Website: apple
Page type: customer-info-address
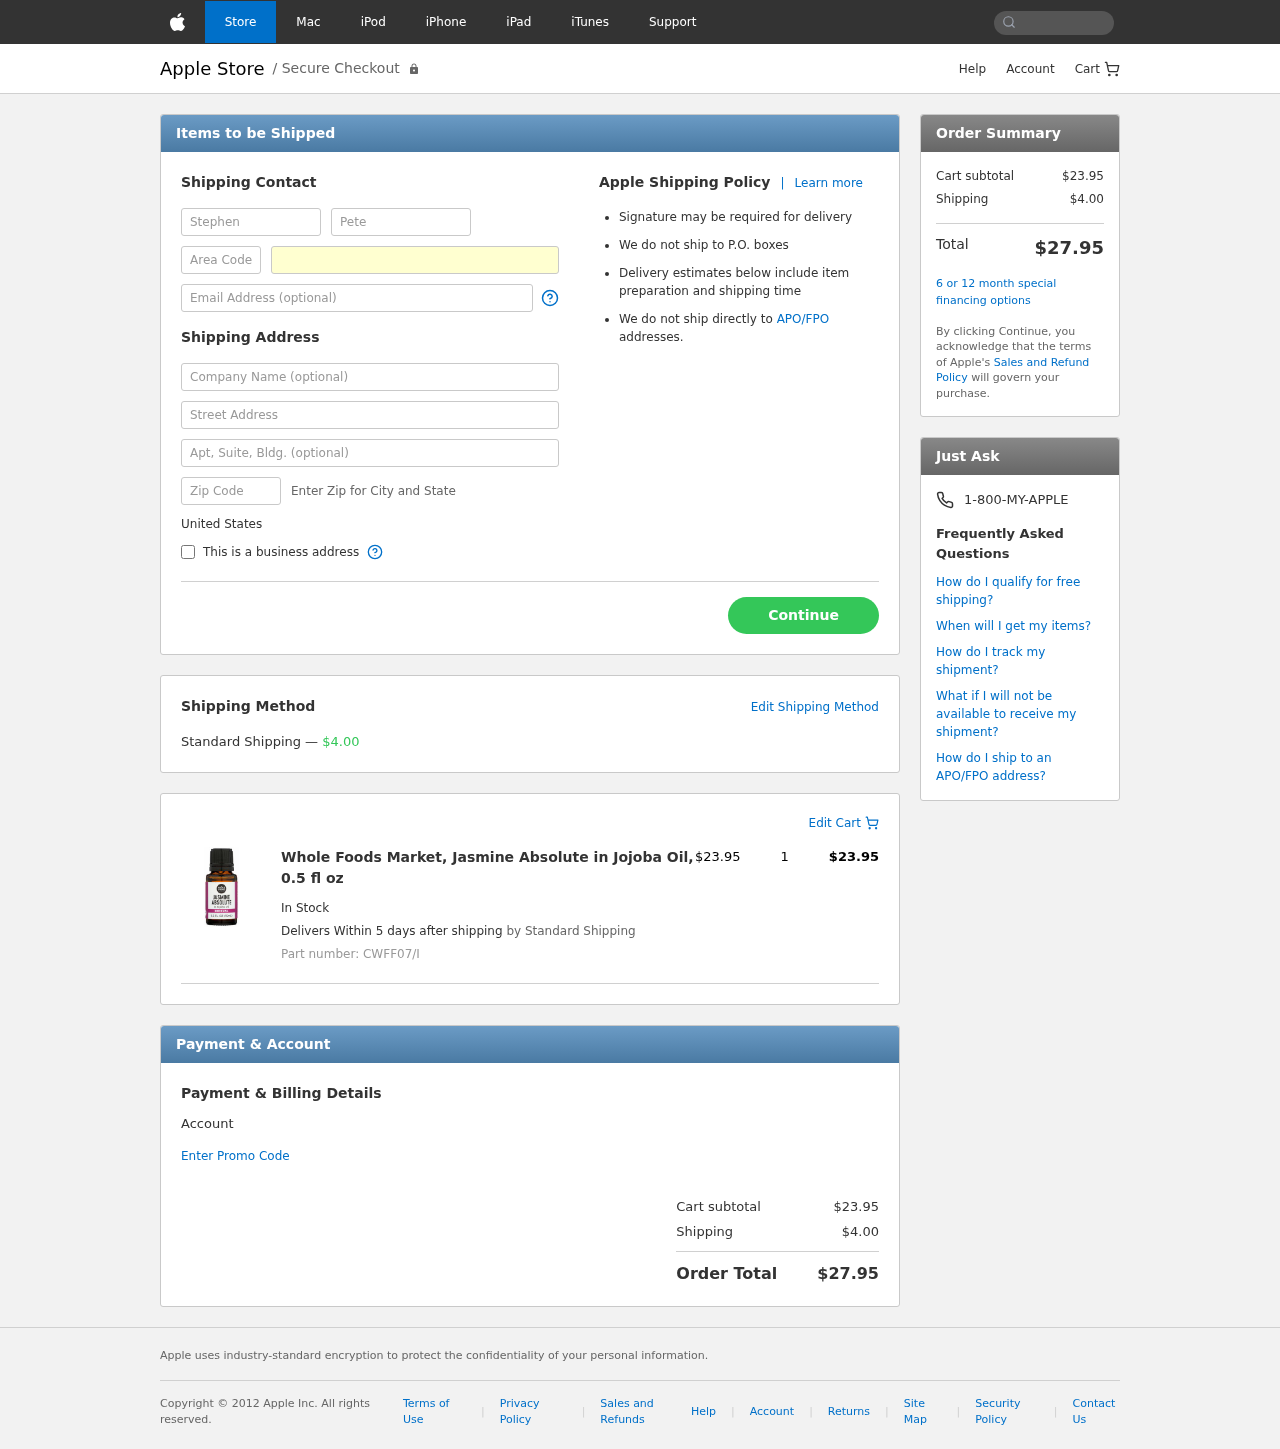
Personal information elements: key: PII_COUNTRY
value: United States
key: PII_FIRSTNAME
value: Stephen
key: PII_LASTNAME
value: Peterson
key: PII_PHONE_AREA
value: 961
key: PII_PHONE_LINE
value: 1178
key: PII_EMAIL
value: stephenpeterson@gmail.com
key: PII_STREET
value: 03753 Martinez Trafficway
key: PII_POSTCODE
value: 01678
Product elements: key: PRODUCT1_NAME
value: Whole Foods Market, Jasmine Absolute in Jojoba Oil, 0.5 fl oz
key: PRODUCT1_PRICE
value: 23.95
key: PRODUCT1_QUANTITY
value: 1
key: PRODUCT1_SKU
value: CWFF07/I
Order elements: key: ORDER_SHIPPING_COST
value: $4.00
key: ORDER_ITEM_TOTAL
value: $23.95
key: ORDER_SUBTOTAL
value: $23.95
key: ORDER_TOTAL
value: $27.95